Question: I have a script that sends an email. This email is sent fine. It sends the template, the design is working fine and all the hard coded text is in there.
Although the mail sends fine, all the variables are missing.
Here is my email template, 'boardroom_email.ctp' in the 'APP/View/Emails/html/' folder:
'''
<!DOCTYPE html PUBLIC "-//W3C//DTD XHTML 1.0 Transitional//EN" "http://www.w3.org/TR/xhtml1/DTD/xhtml1-transitional.dtd">
<html xmlns="http://www.w3.org/1999/xhtml">
<head>
<meta http-equiv="Content-Type" content="text/html; charset=utf-8" />
<title>Untitled Document</title>
</head>
<body bgcolor="#CCCCCC">
<table width="800" align="center" bgcolor="#8dc641" cellpadding="0" cellspacing="0">
<tr>
<td>
<!-- Header Image -->
</td>
</tr>
<tr>
<td style="font-family:Arial, Helvetica, sans-serif; font-size:18px; font-weight:bold"><h3 align="center">New Boardroom Booking</h3></td>
</tr>
<tr>
<td style="padding:10px">
<table width="100%" cellpadding="5" cellspacing="5" style="font-family:Arial, Helvetica, sans-serif; font-size:14px" bgcolor="#FFFFFF">
<tr>
<td colspan="2">
The following Boardroom Booking has been made
</td>
</tr>
<tr>
<td width="30%">
<b>Requested By:</b>
</td>
<td width="70%">
<?php echo $BoardroomBooking['BoardroomBooking']['name'] ?>
</td>
</tr>
<!-- File truncated because the rest just repeats the above variable -->
'''
Over here is the function in the BoardroomBookingsController that get's called when a record is successfully saved.
'''
function _sendNewBoardroomBookingMail($id) {
$BoardroomBooking = $this->BoardroomBooking->read(null,$id);
$this->Email->to = array('Person 1 <person1@mycompany.com>', 'Person 2 <person2@mycompany.com>');
$this->Email->subject = 'A new boardroom booking has been made';
$this->Email->replyTo = 'no-reply@mycompany.com';
$this->Email->from = 'My Company Intraweb <no-reply@mycompany.com>';
$this->Email->template = 'boardroom_email';
$this->Email->sendAs = 'html';
$this->set('BoardroomBooking', $BoardroomBooking);
$this->Email->delivery = 'smtp';
$this->Email->_debug = true;
if ($this->Email->send()) {
return true;
} else {
return false;
}
}
'''
This is what the above code sends me:

Obviously I'm missing something small. I had it working at one stage and can't remember that I changed anything, but now, it sends me an email with no data.
What is it that I'm missing?
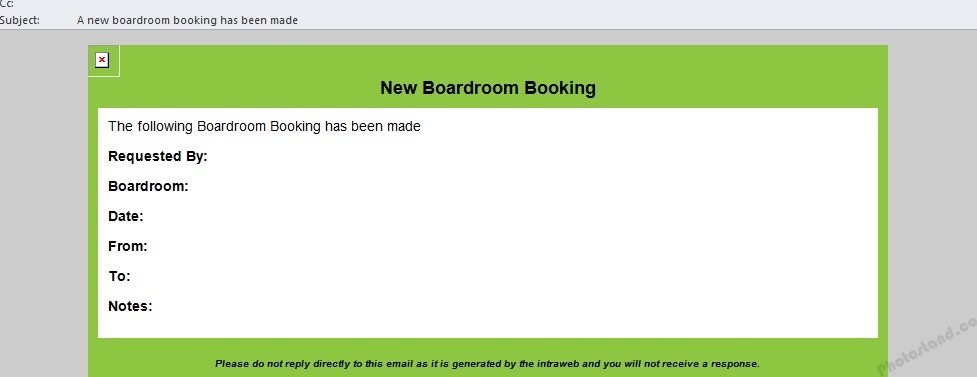
Answer: '$this->set('BoardroomBooking', $BoardroomBooking);' doesn't work in the new 'CakeEmailComponent'
You need to use:
'''
$this->Email->viewVars(compact('BoardroomBooking'));
//or
$this->Email->viewVars(array('BoardroomBooking' => $BoardroomBooking));
'''